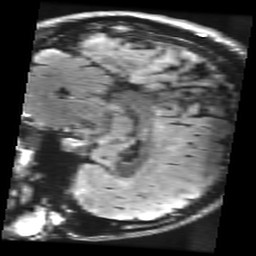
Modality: FLAIR
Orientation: sagittal
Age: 22
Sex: male
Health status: healthy
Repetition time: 12 s
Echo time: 0.09782 s